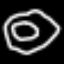
Label: donut